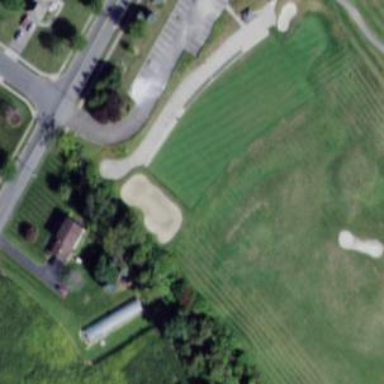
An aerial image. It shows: Golf tee.